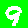
Digit: 9